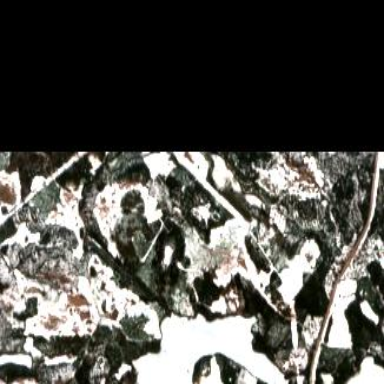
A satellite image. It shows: Mixed woodland with various types of leaves.